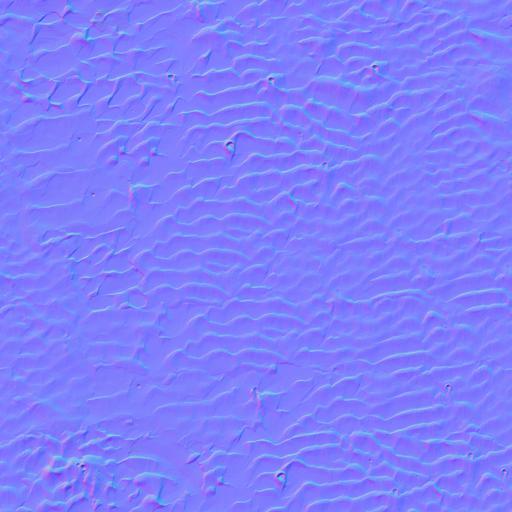
beach ground sand wet